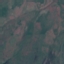
Label: HerbaceousVegetation